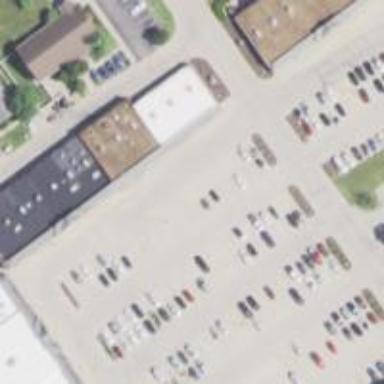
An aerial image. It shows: Retail building.